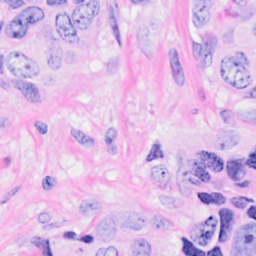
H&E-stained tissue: Breast